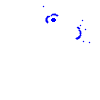
Particle: electron